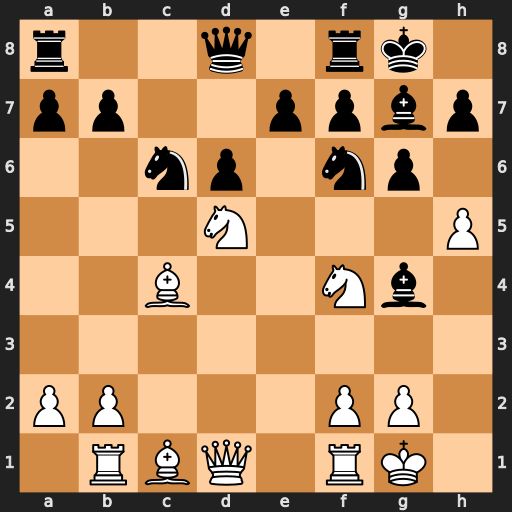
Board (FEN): r2q1rk1/pp2ppbp/2np1np1/3N3P/2B2Nb1/8/PP3PP1/1RBQ1RK1
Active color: w
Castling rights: -
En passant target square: -
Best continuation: Nxf6+ Bxf6 Qxg4